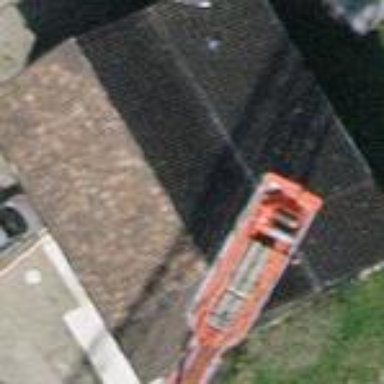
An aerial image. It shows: Shed building.